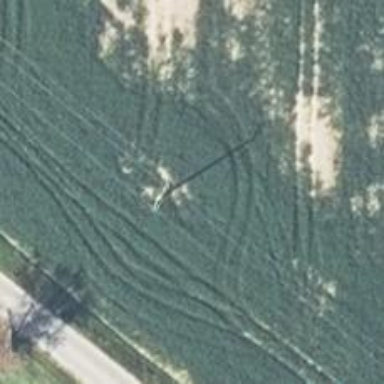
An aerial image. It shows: Power pole.